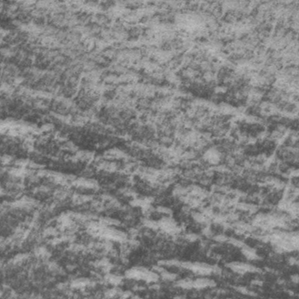
Label: frost